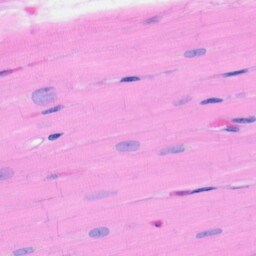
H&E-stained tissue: Heart